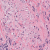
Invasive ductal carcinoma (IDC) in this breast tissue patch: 1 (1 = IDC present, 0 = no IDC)